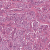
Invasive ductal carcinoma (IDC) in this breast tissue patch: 1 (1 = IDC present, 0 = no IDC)